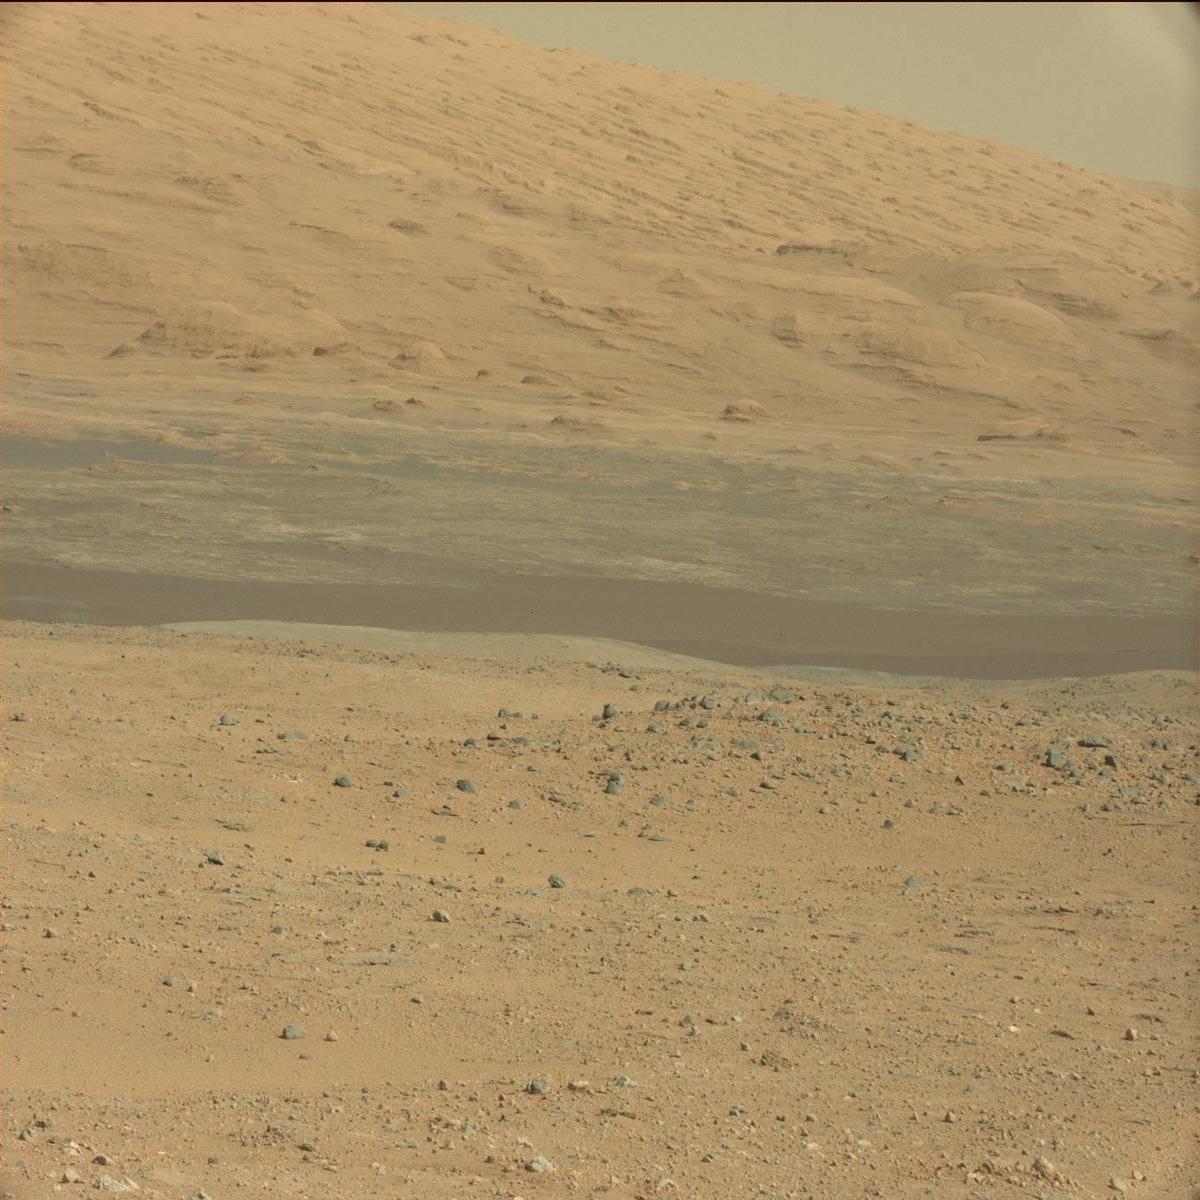
Terrain classes present: Bedrock, Ridge, Sand / Soil, Sky